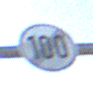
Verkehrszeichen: EndeGeschwindigkeit100
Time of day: SunriseSunset
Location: Outdoor (Urban)
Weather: Clear
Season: NotSpecified
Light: Natural